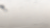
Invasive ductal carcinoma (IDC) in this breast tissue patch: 0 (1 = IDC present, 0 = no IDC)